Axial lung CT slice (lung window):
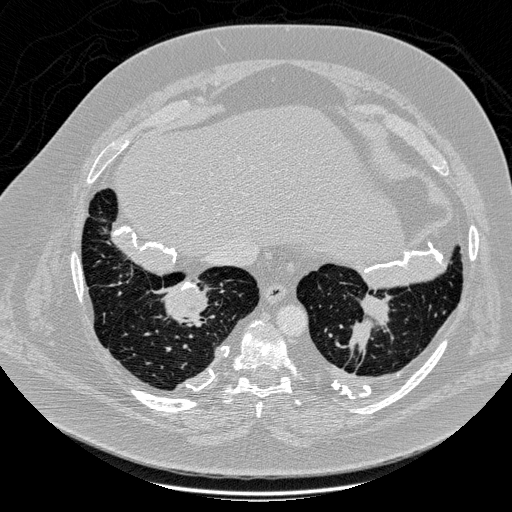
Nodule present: yes
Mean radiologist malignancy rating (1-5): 5